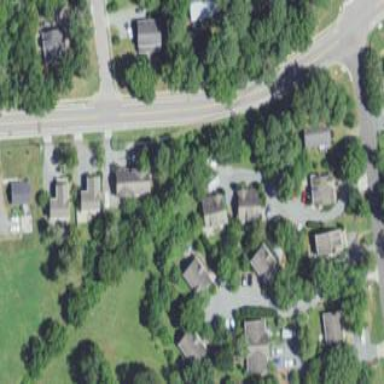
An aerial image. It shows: Residential neighbourhood.